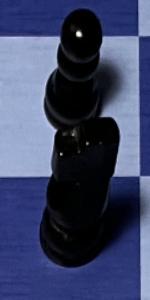
Label: Knight_Black